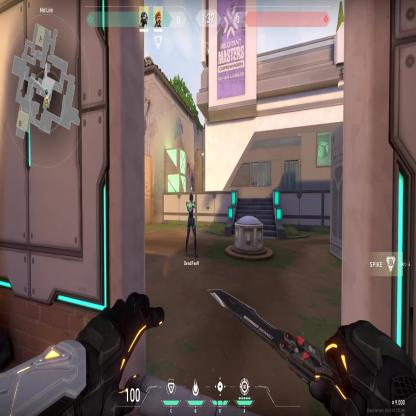
Label: teammate